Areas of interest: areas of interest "Sport and cultural"
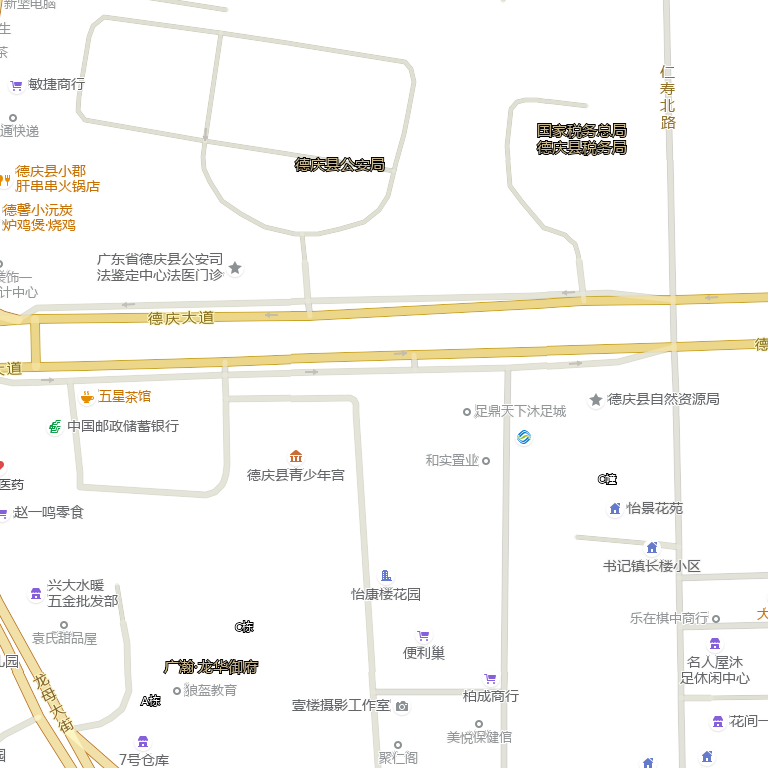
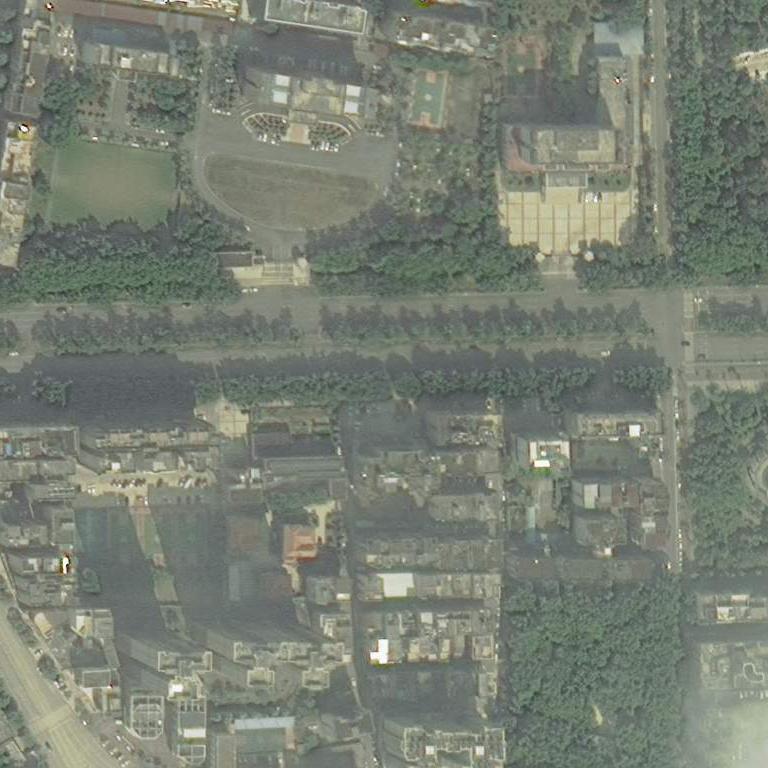